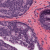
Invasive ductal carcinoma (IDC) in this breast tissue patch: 0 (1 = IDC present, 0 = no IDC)